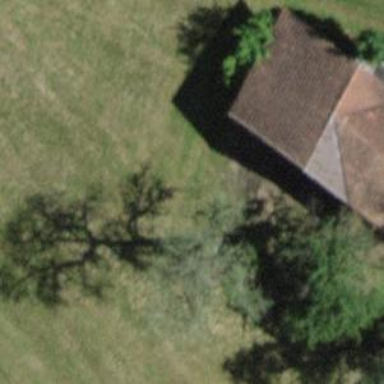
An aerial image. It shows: Rural barn.